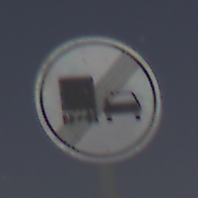
Verkehrszeichen: EndeUeberholverbotKraftfahrzeuge
Umgebung: Outdoor, Nature
Tageszeit: Night
Wetter: Clear
Licht: Natural
Jahreszeit: NotSpecified
Kontrast: HighContrast